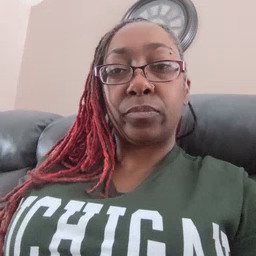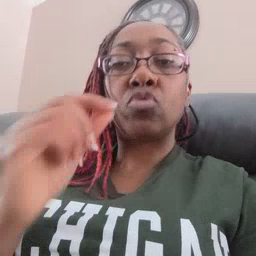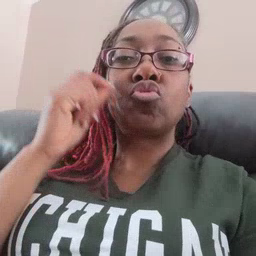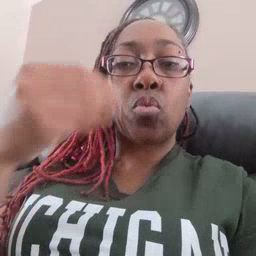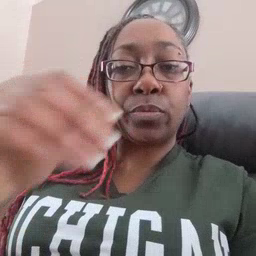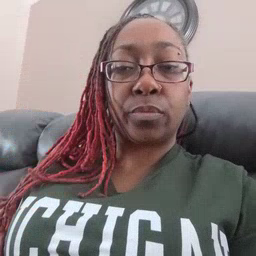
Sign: store